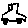
Label: car